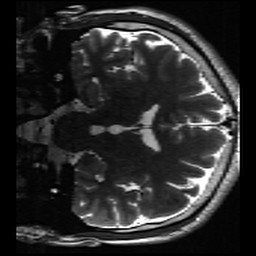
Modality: inplaneT2
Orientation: coronal